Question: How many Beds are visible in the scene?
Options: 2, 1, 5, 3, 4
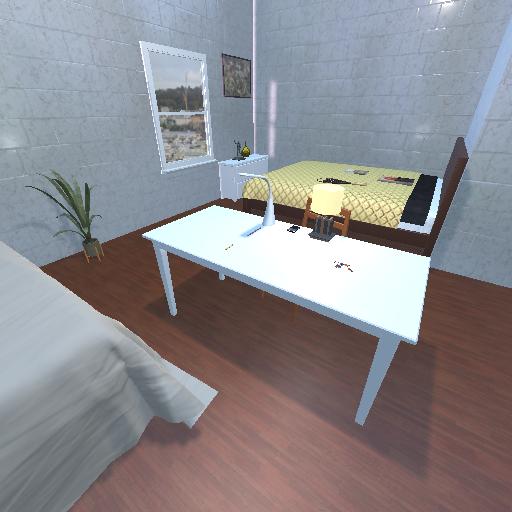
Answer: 2